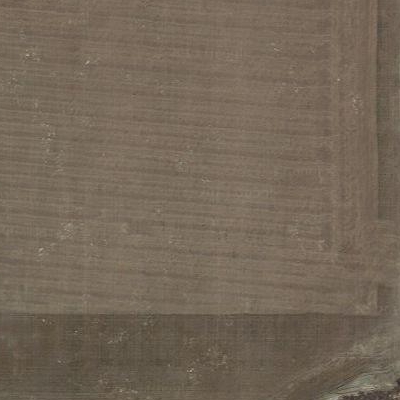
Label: bField